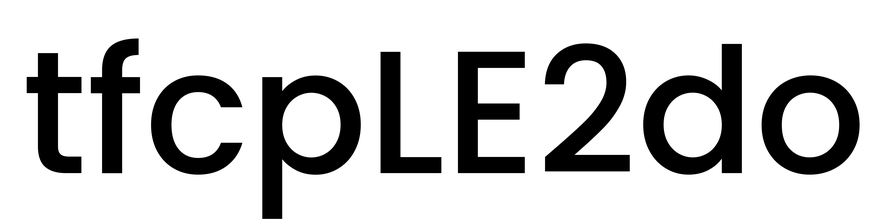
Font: Poppins-Medium